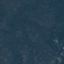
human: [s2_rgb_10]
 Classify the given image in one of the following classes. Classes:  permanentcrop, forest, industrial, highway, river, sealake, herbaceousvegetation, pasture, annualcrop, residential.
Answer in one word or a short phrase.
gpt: Forest